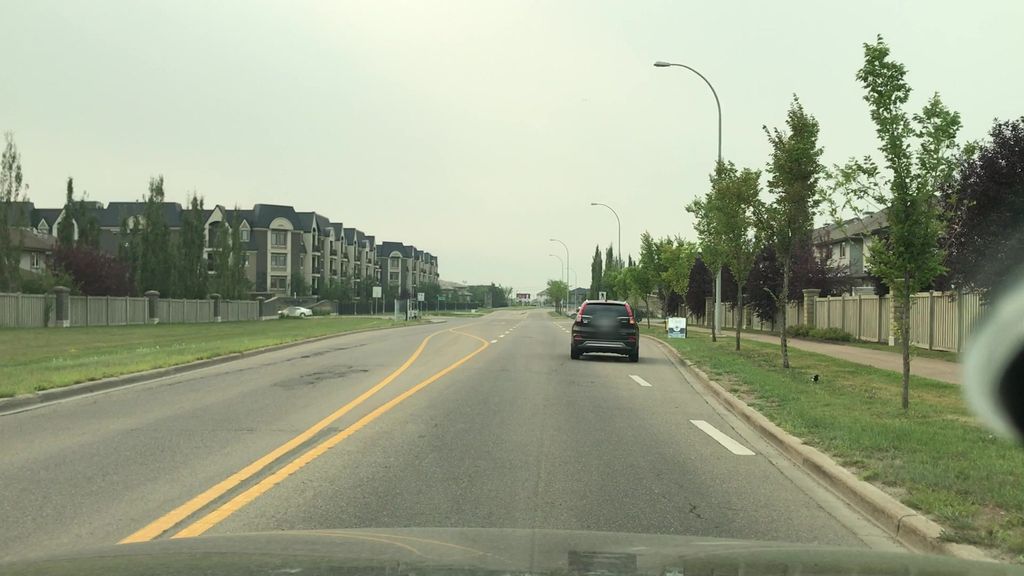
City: edmonton